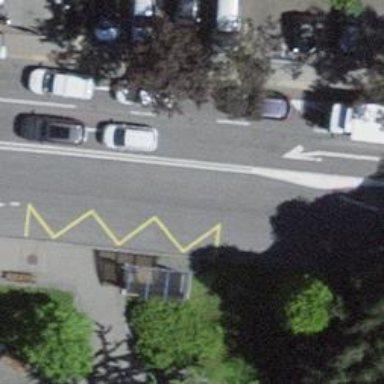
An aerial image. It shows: Road with traffic signals.